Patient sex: M
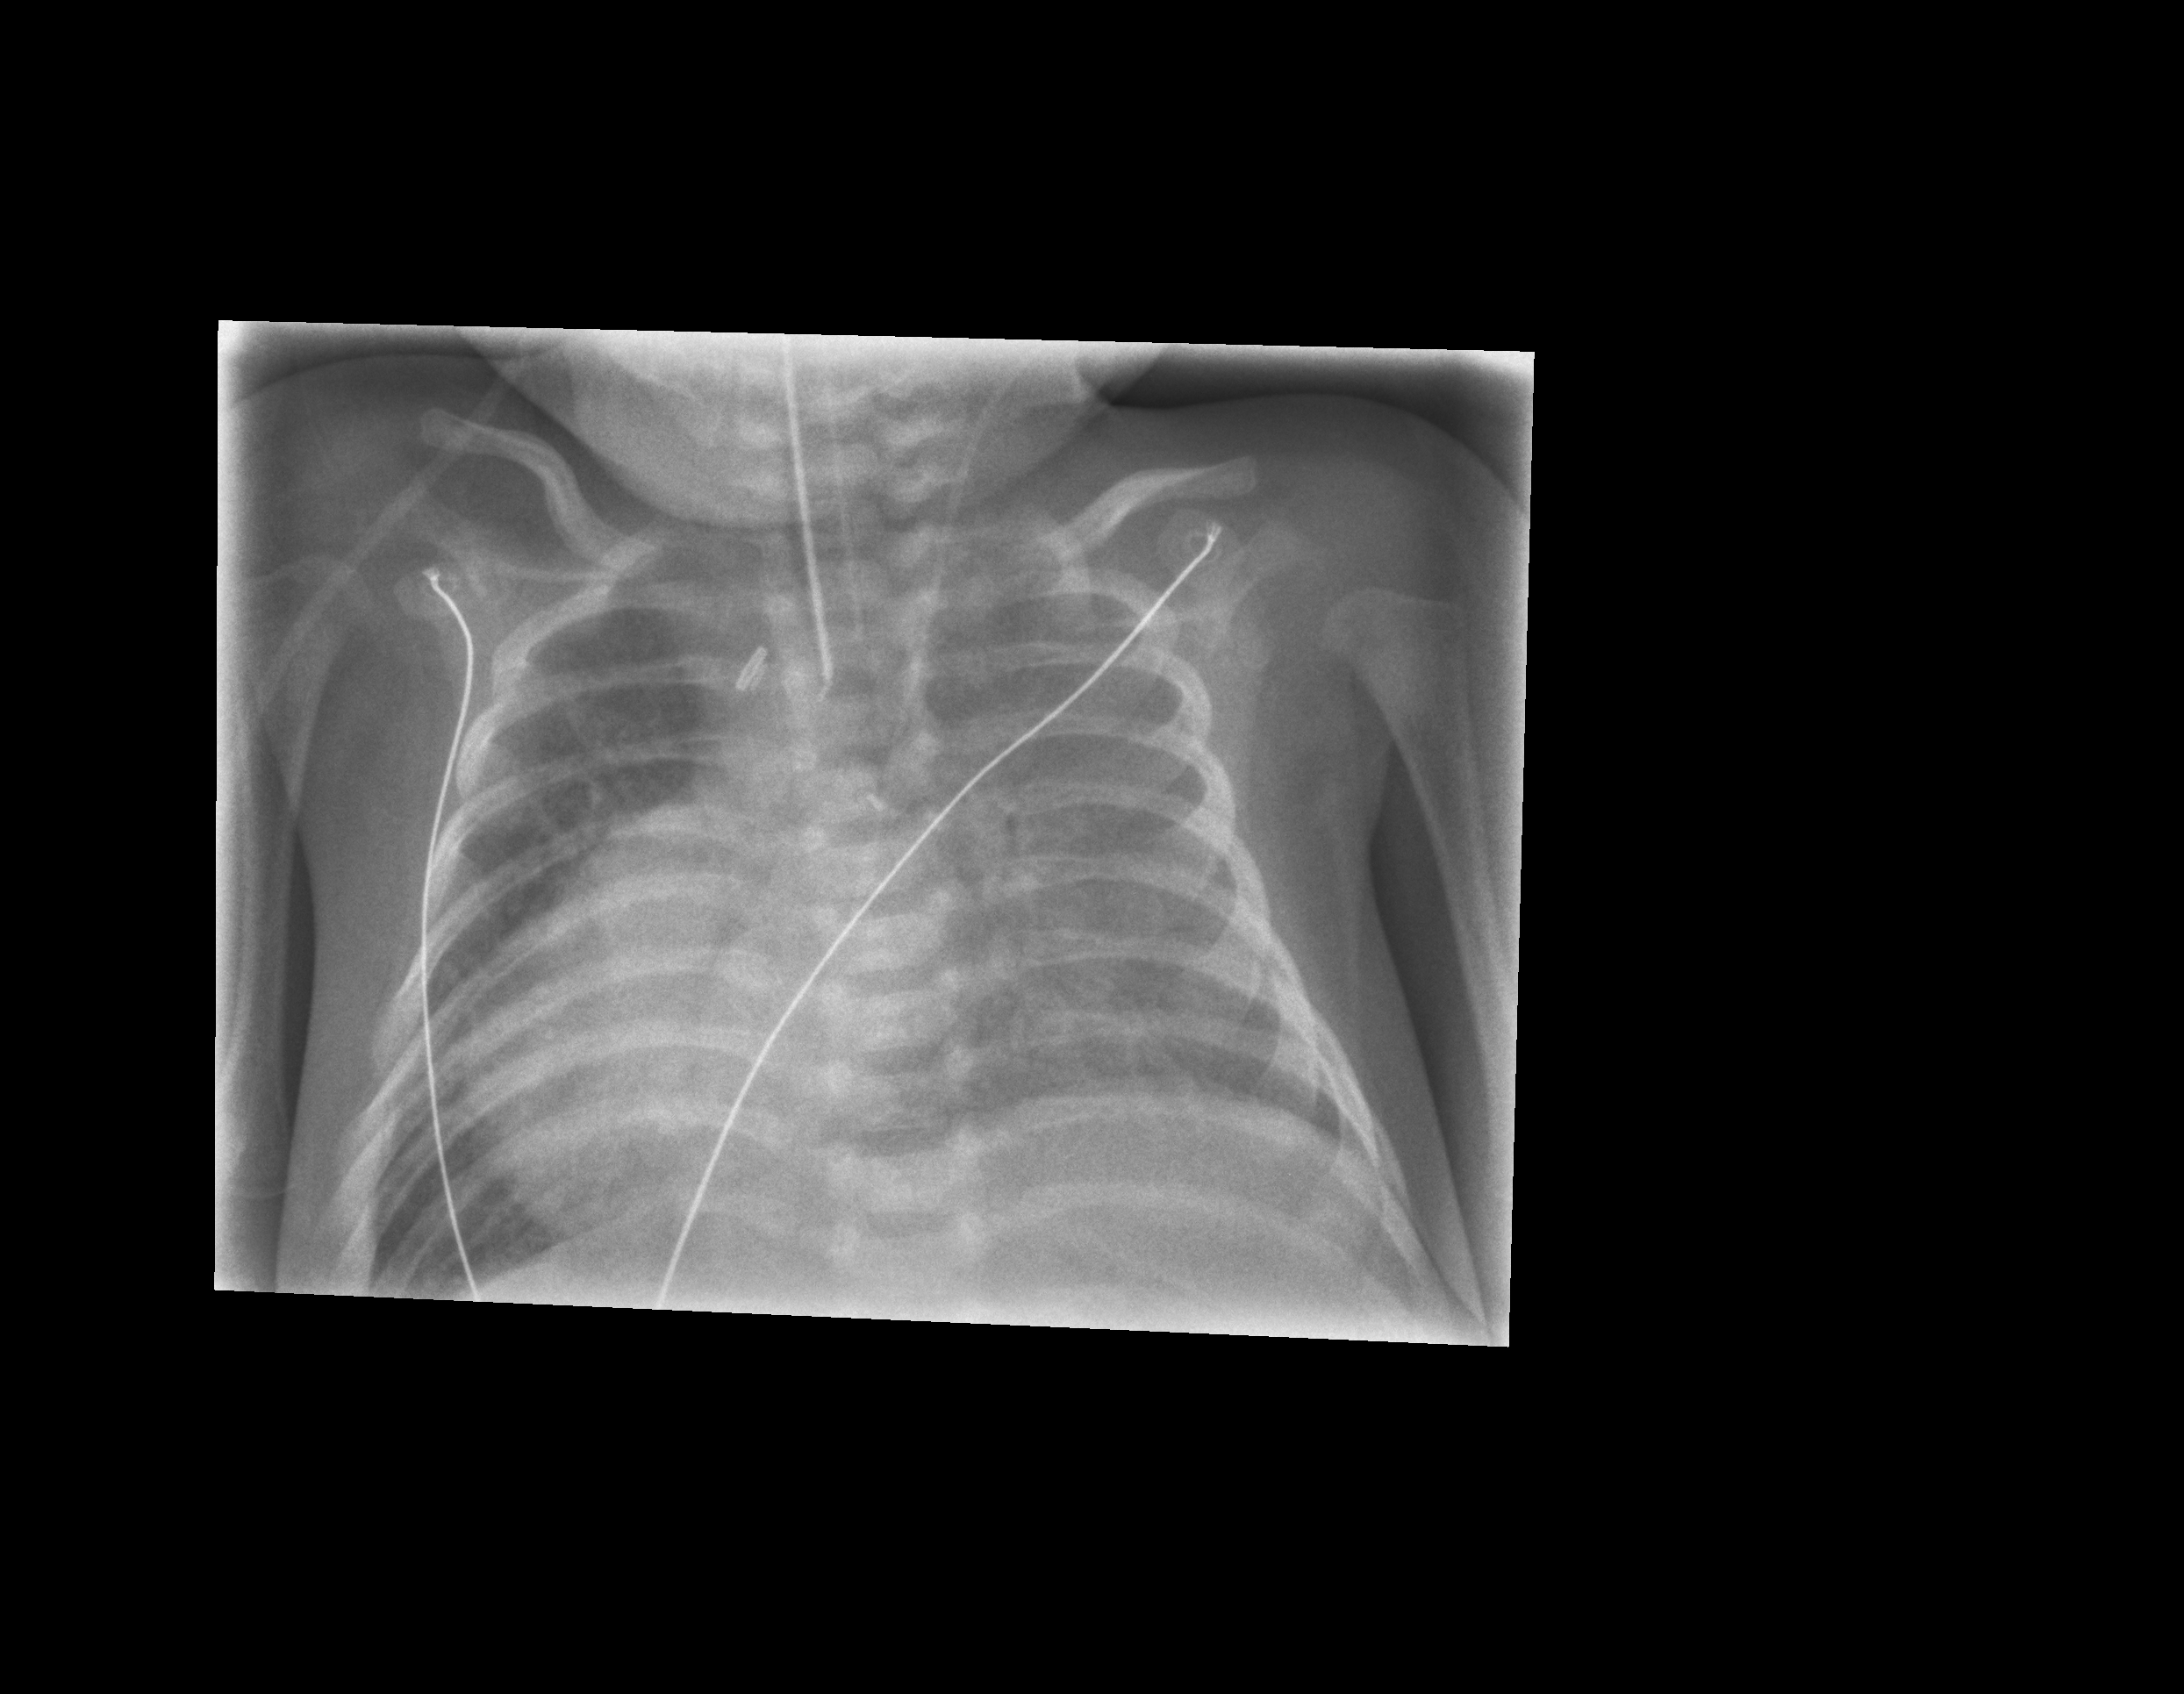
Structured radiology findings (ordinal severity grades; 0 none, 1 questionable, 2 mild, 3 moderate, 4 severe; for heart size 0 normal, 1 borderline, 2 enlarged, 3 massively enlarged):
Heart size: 2
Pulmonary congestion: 2
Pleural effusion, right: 0
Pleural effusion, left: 0
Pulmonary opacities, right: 0
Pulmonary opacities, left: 0
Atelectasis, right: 1
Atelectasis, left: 2